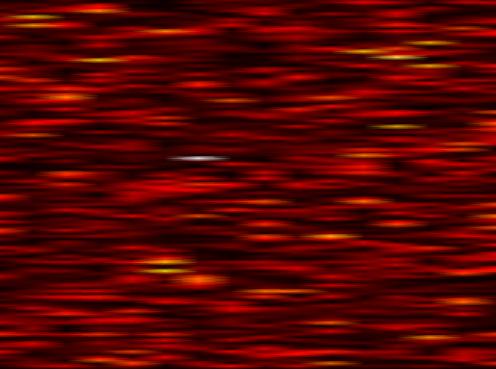
Label: FBMC